This grayscale texture is a bearing vibration snapshot reshaped row-by-row into a square image. What is the most likely bearing condition (normal, inner_race, outer_race, ball)?
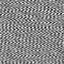
Answer: ball